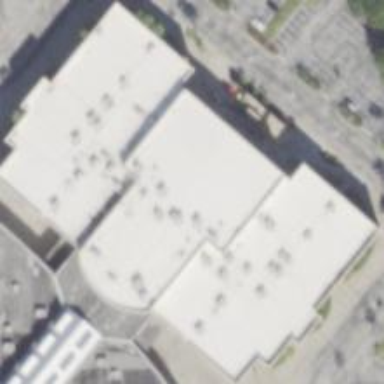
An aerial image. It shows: Cinema building.